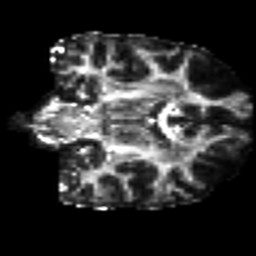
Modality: FA
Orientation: coronal
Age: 46
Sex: male
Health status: ill
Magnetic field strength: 3 T
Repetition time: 9 s
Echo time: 0.093 s